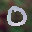
Label: 0